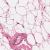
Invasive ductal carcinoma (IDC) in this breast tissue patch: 0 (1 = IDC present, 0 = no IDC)